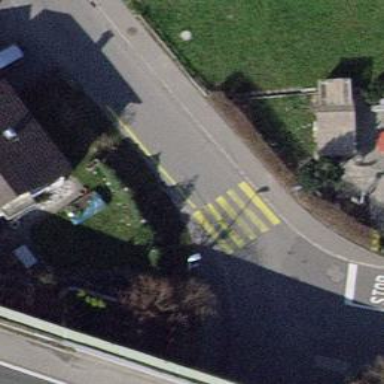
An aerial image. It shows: Uncontrolled crossing on the road.